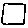
Label: square